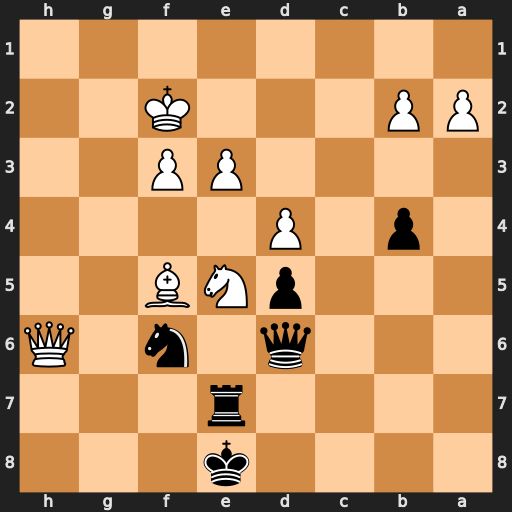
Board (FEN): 4k3/4r3/3q1n1Q/3pNB2/1p1P4/4PP2/PP3K2/8
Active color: b
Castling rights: -
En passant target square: -
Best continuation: Ne4+ fxe4 Qxh6